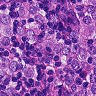
Metastatic tissue present: yes